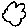
Label: cloud